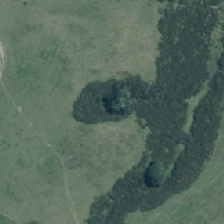
Land cover: grose_broom